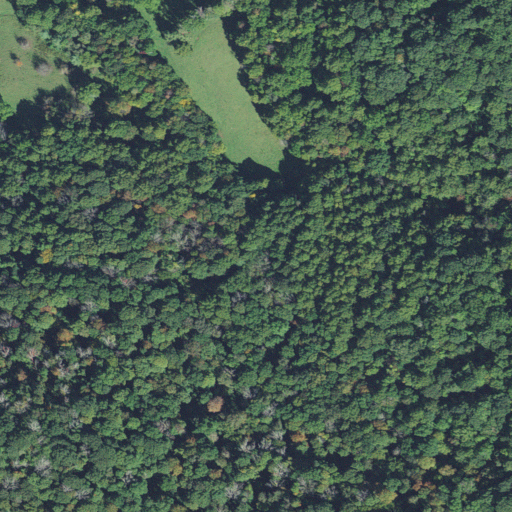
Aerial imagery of valley in North Carolina named Turkey Cove containing deciduous forest and pasture